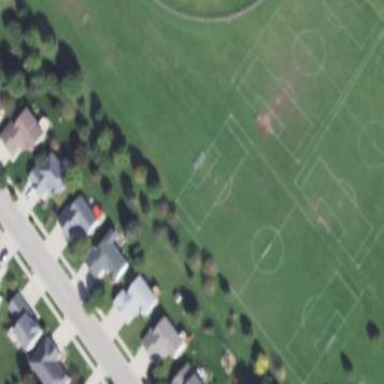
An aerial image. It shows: Soccer pitch for leisure land activities.